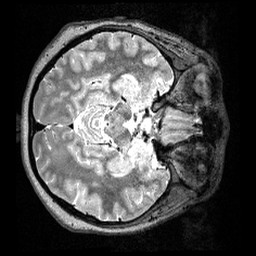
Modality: T2w
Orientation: axial
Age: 27
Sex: female
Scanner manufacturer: siemens
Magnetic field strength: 3 T
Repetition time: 3.2 s
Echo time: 0.479 s